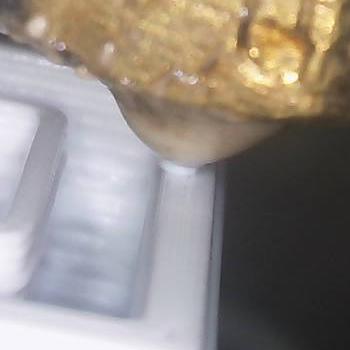
Flow rate: 158%